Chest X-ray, PA view. Patient: 73 years old, sex M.
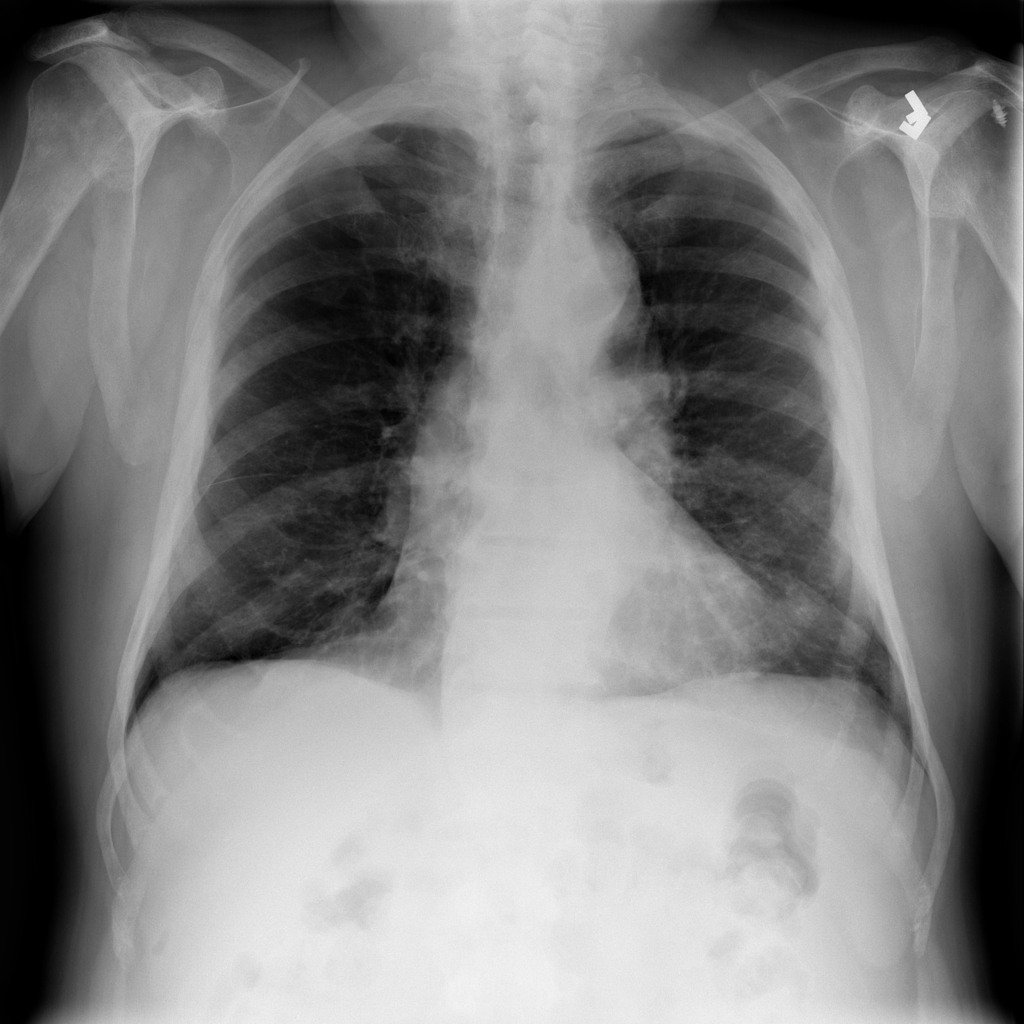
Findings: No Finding